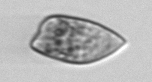
Label: Prorocentrum_dentatum